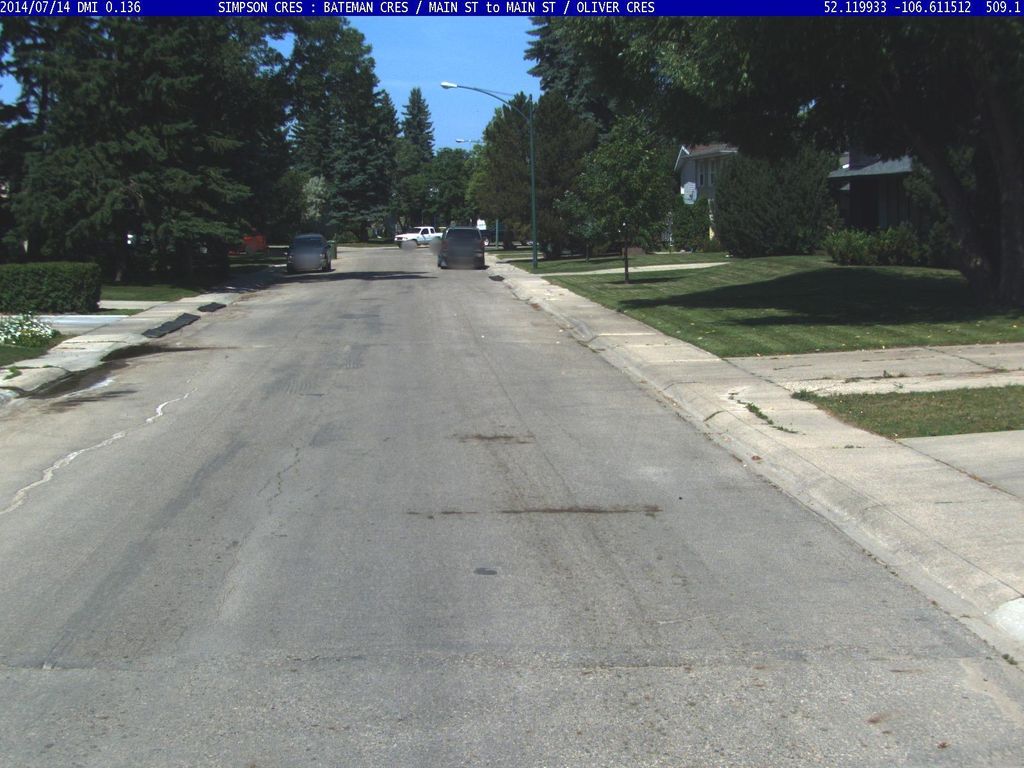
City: saskatoon